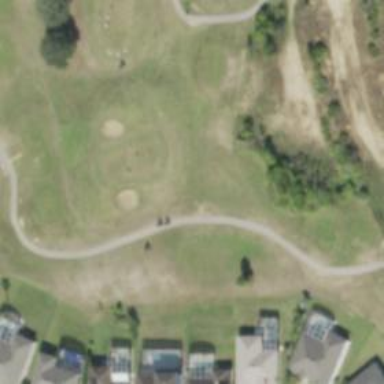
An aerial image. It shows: View of golf hole.